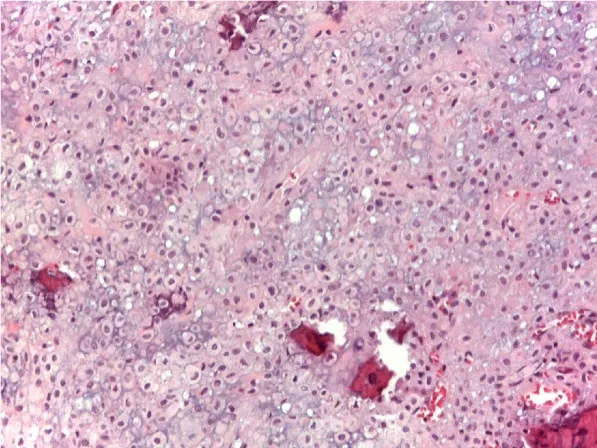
Whole-body bone scan with increased uptake in two foci.
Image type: pathology (h&e)